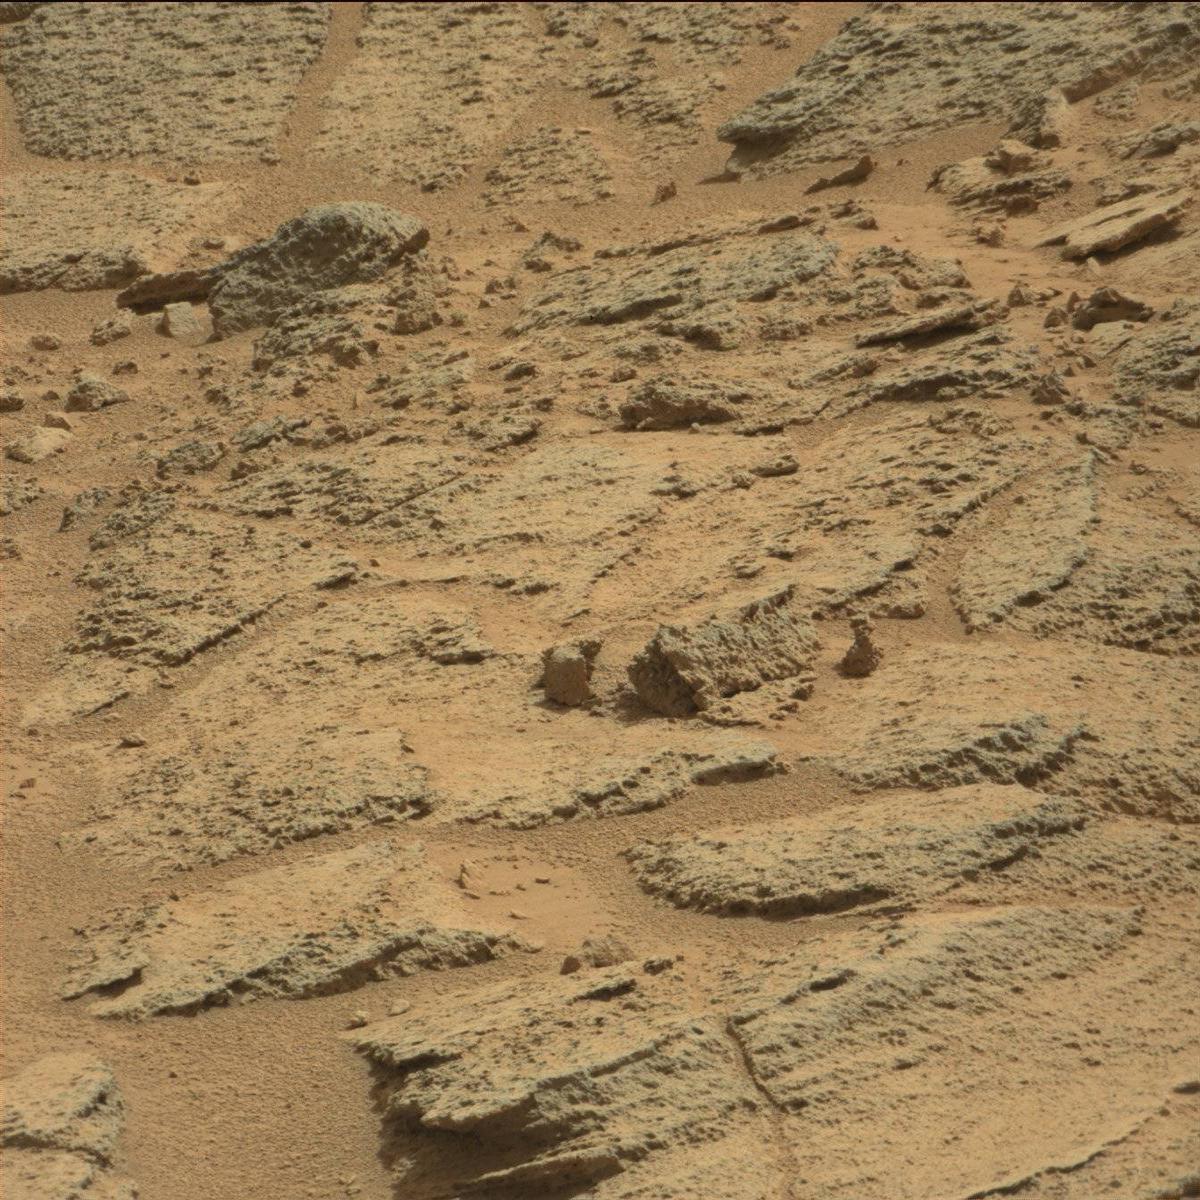
Terrain classes present: Bedrock, Rock, Sand / Soil